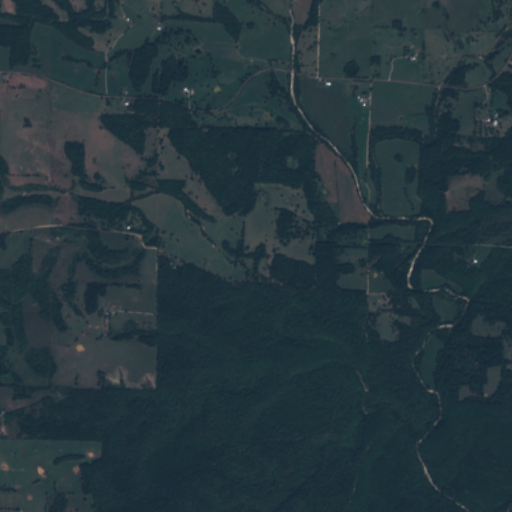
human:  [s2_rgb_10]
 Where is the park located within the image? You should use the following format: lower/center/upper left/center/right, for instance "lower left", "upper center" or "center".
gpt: The park is located in the upper right of the image.
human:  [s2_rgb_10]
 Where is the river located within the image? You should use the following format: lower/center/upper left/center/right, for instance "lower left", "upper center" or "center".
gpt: The river is located in the lower of the image.
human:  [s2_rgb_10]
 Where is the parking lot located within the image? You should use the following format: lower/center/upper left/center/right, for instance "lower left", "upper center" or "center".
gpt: There is no parking lot in the image.